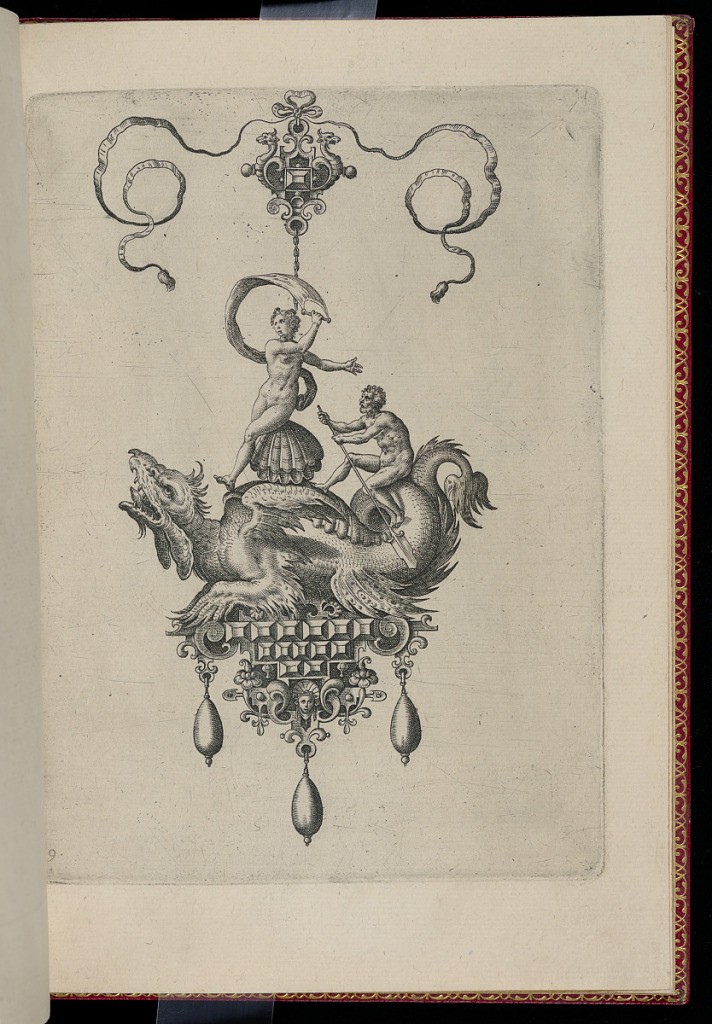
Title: Pendant Design
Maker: Hans Collaert the Elder, Flemish, ca. 1530 - 1581
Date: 1582
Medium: Engraving on paper
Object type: Print
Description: A pendant in the form of a sea monster perched on a strapwork base is suspended from a bow knot. The base is composed of faceted gems, a mask and flowers, and is hung with three drop pearls. Riding on the monster's back is a nude woman seated on a shell, and an older man with an oar. The plate is numbered.